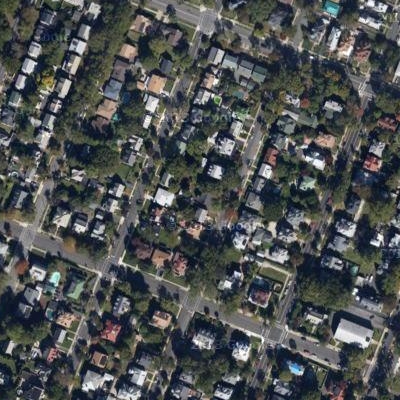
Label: fResident